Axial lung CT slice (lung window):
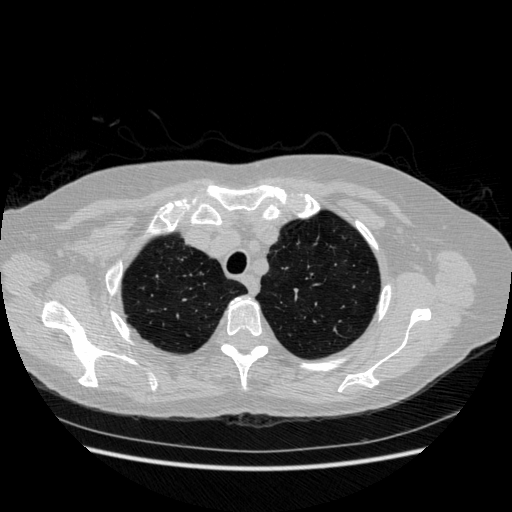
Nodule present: no